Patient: sex F, age 59
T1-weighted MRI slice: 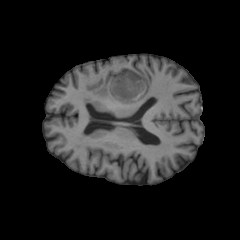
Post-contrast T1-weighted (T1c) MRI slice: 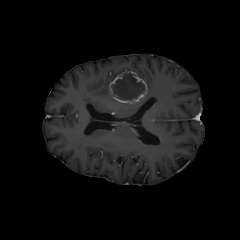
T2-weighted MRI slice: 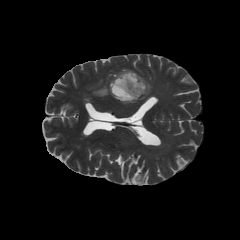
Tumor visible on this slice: yes
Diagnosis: Glioblastoma, IDH-wildtype
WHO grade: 4